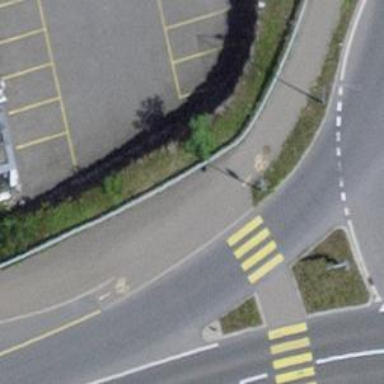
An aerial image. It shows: Kerb barrier.